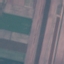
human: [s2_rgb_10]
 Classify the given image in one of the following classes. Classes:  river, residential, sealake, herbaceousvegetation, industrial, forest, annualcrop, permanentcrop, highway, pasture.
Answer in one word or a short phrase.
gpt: AnnualCrop